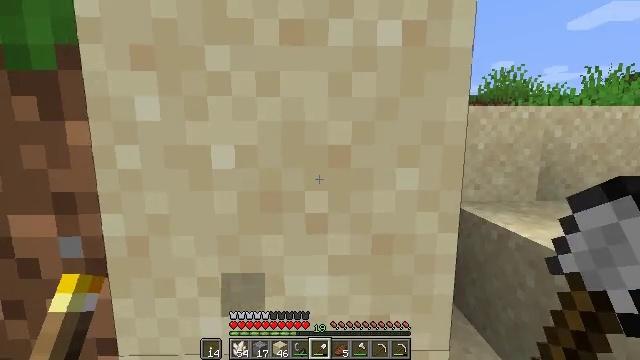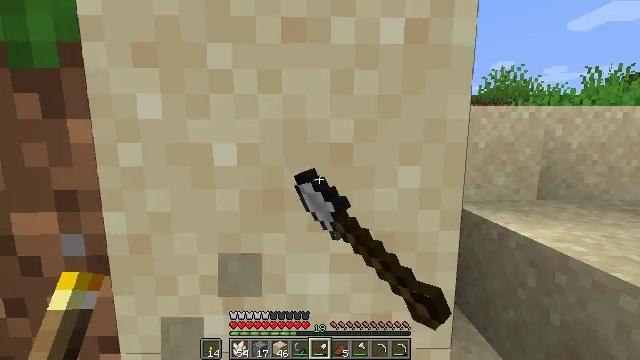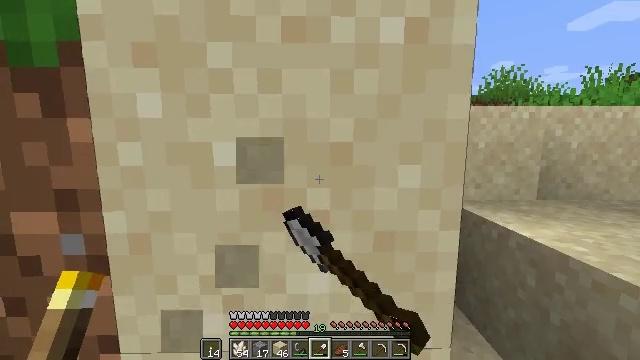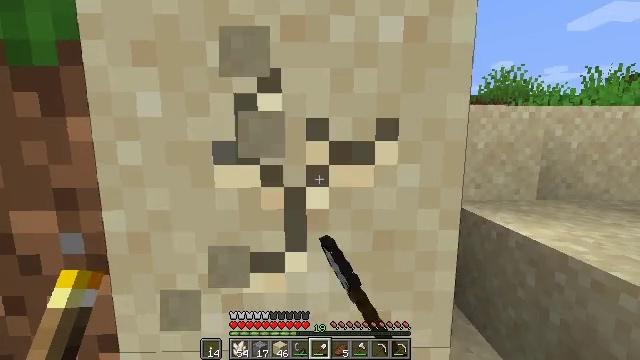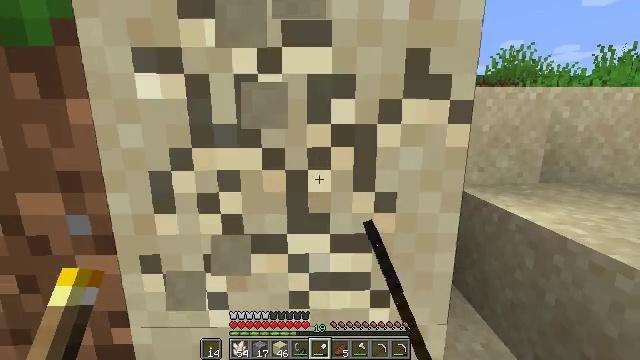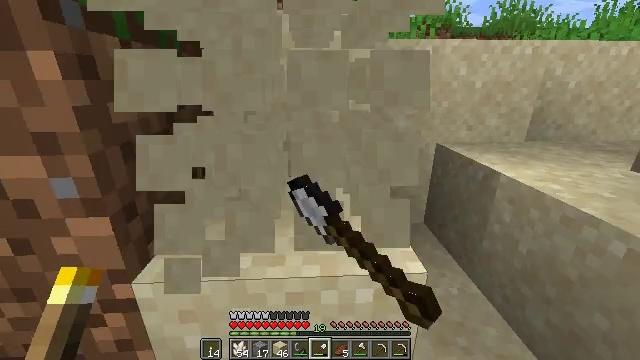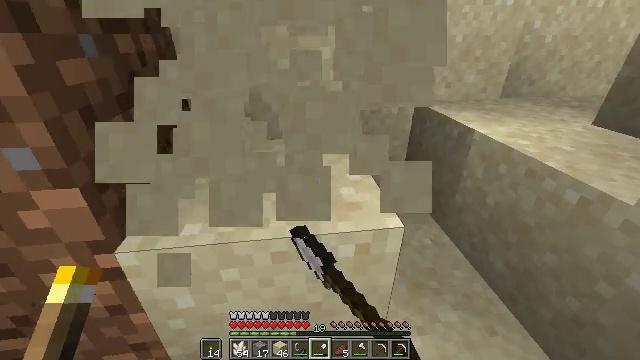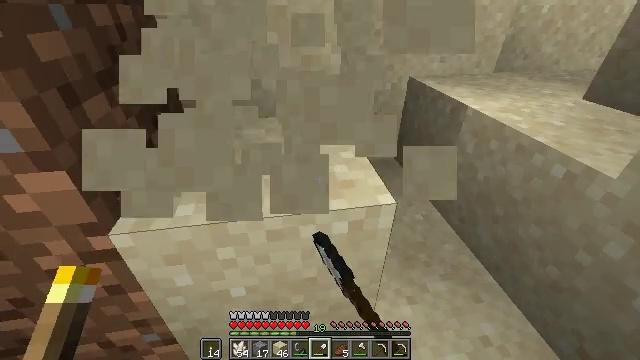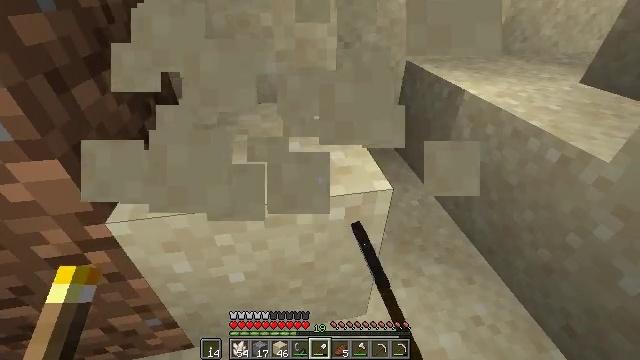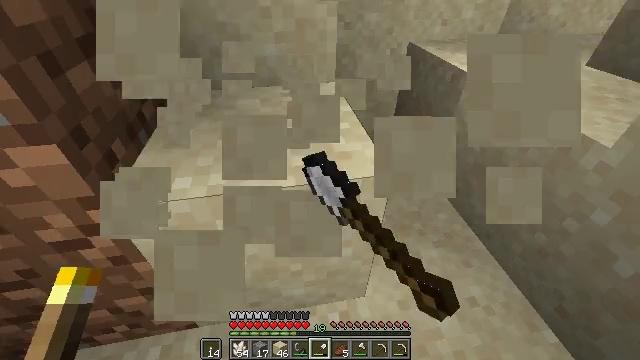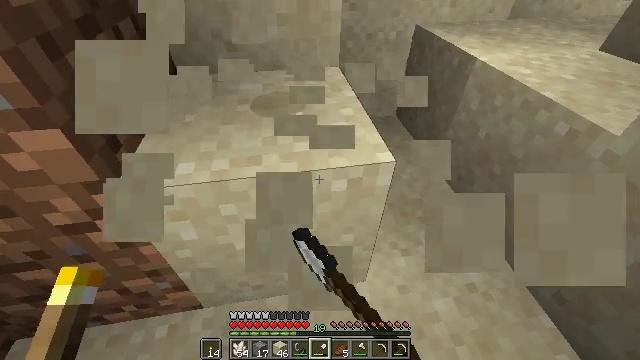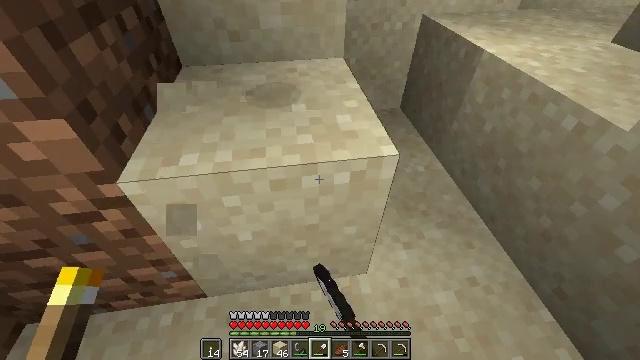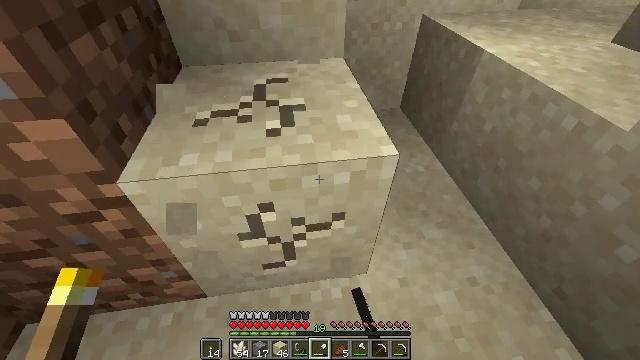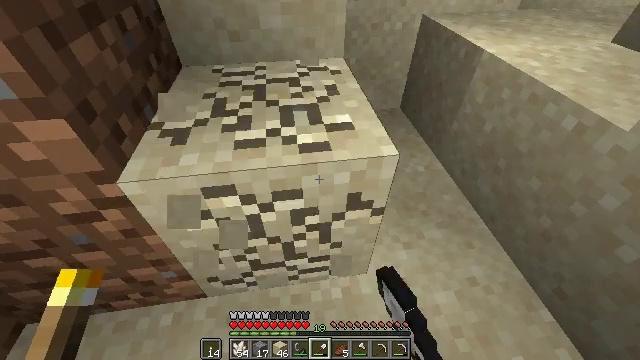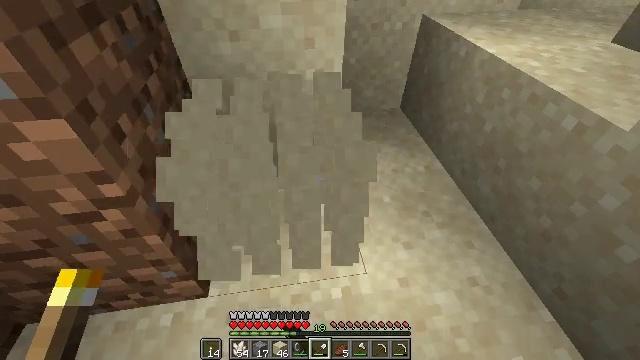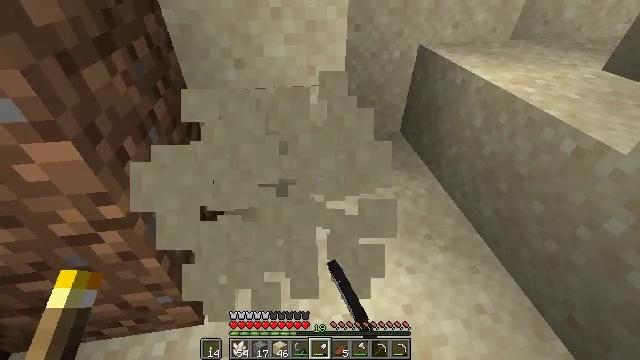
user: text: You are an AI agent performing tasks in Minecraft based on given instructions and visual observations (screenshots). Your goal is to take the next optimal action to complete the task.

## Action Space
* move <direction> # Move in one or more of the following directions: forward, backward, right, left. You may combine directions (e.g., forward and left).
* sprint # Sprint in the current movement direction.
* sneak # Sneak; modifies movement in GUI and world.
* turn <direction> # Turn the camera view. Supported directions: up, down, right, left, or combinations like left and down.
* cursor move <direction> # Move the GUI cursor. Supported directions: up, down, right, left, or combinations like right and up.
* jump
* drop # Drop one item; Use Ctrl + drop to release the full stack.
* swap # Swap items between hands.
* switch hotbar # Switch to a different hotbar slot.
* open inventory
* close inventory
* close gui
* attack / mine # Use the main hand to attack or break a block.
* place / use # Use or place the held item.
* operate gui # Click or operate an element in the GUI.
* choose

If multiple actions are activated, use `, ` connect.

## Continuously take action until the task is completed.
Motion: motion action
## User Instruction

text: Mine sand by the water.
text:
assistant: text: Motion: attack / mine
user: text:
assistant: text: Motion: attack / mine
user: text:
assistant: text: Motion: attack / mine
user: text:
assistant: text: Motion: turn down, attack / mine
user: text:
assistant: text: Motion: turn right and down, attack / mine
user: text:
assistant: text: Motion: turn right and down, attack / mine
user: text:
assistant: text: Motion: turn right and down, attack / mine
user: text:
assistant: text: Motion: turn down, attack / mine
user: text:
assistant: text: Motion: turn down, attack / mine
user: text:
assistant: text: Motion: turn down, attack / mine
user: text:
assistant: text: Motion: turn down, attack / mine
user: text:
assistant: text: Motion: attack / mine
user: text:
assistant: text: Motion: attack / mine
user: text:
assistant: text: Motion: attack / mine
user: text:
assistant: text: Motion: turn up, attack / mine
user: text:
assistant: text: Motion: turn left and up, attack / mine
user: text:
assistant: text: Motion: turn left and up, attack / mine
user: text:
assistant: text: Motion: turn left and up, attack / mine
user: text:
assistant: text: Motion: turn up, attack / mine
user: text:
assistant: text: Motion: turn up, attack / mine
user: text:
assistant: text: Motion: attack / mine
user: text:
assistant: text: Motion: attack / mine
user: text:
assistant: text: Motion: attack / mine
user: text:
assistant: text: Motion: attack / mine
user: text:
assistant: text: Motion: attack / mine
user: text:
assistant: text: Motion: turn down, attack / mine
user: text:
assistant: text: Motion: turn right and down, attack / mine
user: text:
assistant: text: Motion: turn down, attack / mine
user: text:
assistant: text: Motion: turn down, attack / mine
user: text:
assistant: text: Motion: attack / mine